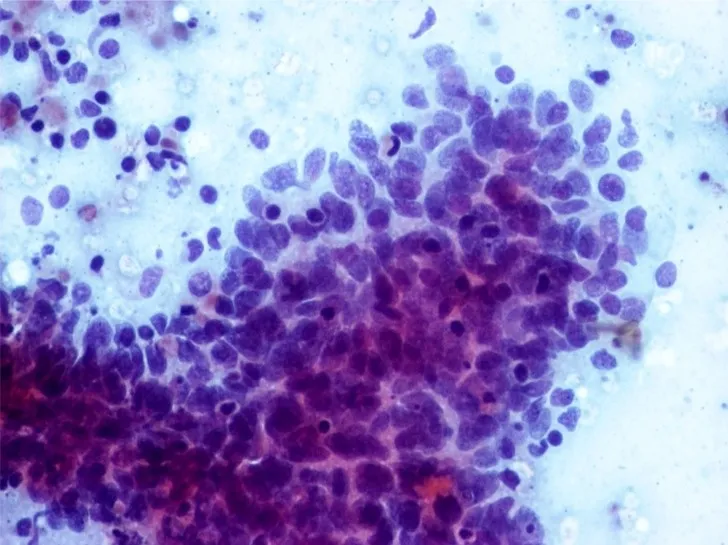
Undifferentiated lymphoepithelial carcinoma, cytology. Smears showed high cellularity composed of aggregates of atypical epithelial cells in a background of mature lymphocytes. Neoplastic cells are predominantly found as cohesive clusters with scattered isolated cells at the periphery. Atypical cells having poorly defined cytoplasmic borders, large vesicular nucleus, finely granular chromatin, occasionally with single prominent nucleolus. (obj. 20x, Papanicolaou stain).
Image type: pathology (papanicolaou)